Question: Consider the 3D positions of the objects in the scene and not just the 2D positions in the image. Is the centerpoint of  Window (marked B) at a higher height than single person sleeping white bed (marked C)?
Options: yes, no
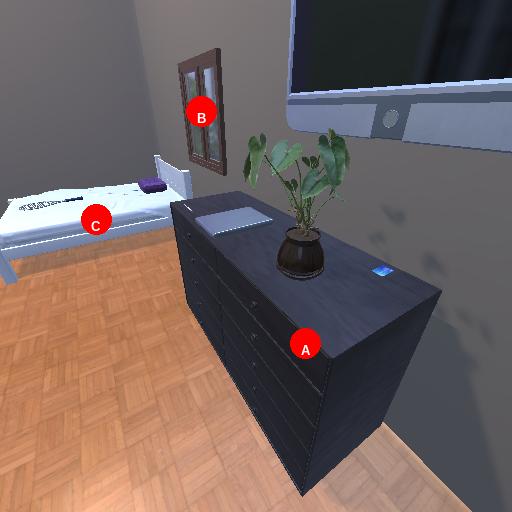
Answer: yes